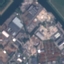
Label: Industrial